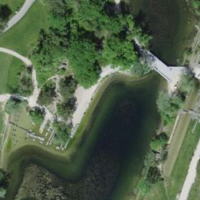
EUNIS habitat code: 53
Species observed at this site:
Plantago major
Alcedo atthis
Sylvia borin
Aegithalos caudatus
Salix caprea
Trifolium pratense
Sylvia atricapilla
Spinus spinus
Poecile palustris
Centranthus ruber
Scolopax rusticola
Larus michahellis
Ischnura elegans
Erithacus rubecula
Tussilago farfara
Periparus ater
Cyanistes caeruleus
Chloris chloris
Pyrrhula pyrrhula
Larus canus
Passer domesticus
Remiz pendulinus
Passer montanus
Eristalis tenax
Mareca strepera
Linaria vulgaris
Mergus merganser
Milvus milvus
Milvus migrans
Daucus carota
Phylloscopus trochilus
Motacilla alba
Actitis hypoleucos
Prunella modularis
Chroicocephalus ridibundus
Muscicapa striata
Phylloscopus collybita
Phragmites australis
Taxus baccata
Gallinula chloropus
Pararge aegeria
Sitta europaea
Falco tinnunculus
Acrocephalus scirpaceus
Ficedula hypoleuca
Anas platyrhynchos
Orthetrum cancellatum
Streptopelia decaocto
Aythya fuligula
Regulus ignicapilla
Carduelis carduelis
Phalacrocorax carbo
Hypericum perforatum
Polyommatus icarus
Ciconia ciconia
Corvus corone
Pinus sylvestris
Scardinius erythrophthalmus
Botaurus stellaris
Dryocopus martius
Phoenicurus ochruros
Phoenicurus phoenicurus
Corvus corax
Echium vulgare
Sturnus vulgaris
Troglodytes troglodytes
Sympecma fusca
Corvus frugilegus
Turdus merula
Cirsium vulgare
Tachymarptis melba
Hirundo rustica
Bellis perennis
Turdus pilaris
Sterna hirundo
Regulus regulus
Prunus spinosa
Onychogomphus forcipatus
Coccothraustes coccothraustes
Ononis spinosa
Delichon urbicum
Anax imperator
Certhia brachydactyla
Podiceps cristatus
Turdus philomelos
Fulica atra
Enallagma cyathigerum
Dendrocopos major
Falco peregrinus
Buteo buteo
Anthus pratensis
Rhytidiadelphus squarrosus
Turdus iliacus
Salvia pratensis
Dendrocoptes medius
Ficaria verna
Pica pica
Epilobium hirsutum
Garrulus glandarius
Columba livia
Picus viridis
Motacilla cinerea
Cirsium arvense
Accipiter gentilis
Fringilla coelebs
Melilotus albus
Coloeus monedula
Columba palumbus
Fringilla montifringilla
Parus major
Anser indicus
Accipiter nisus
Cyprinus carpio